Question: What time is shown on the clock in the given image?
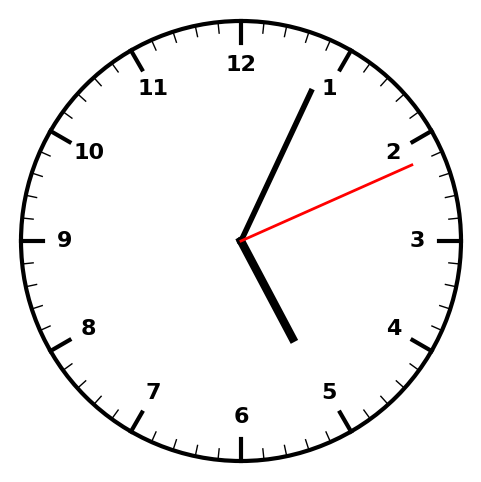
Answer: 05:04:11